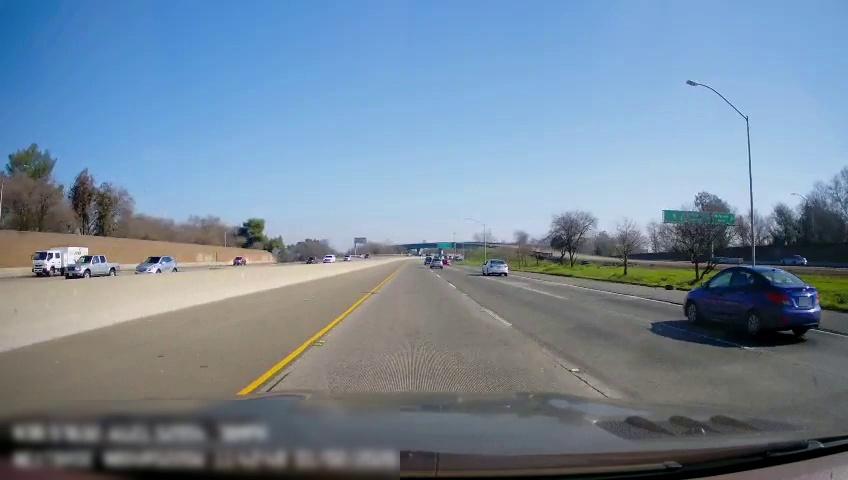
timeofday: Day
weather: Sunny
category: Drivable Space
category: Vehicles | Truck
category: Vehicles | Car
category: Vehicles | Truck
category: Vehicles | Other LV
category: Vehicles | Car
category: Vehicles | SUV
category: Drivable Space
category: Drivable Space
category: Vehicles | Car
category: Vehicles | Car
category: Vehicles | Car
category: Vehicles | Car
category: Lanes | Current Lane
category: Lanes | Current Lane
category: Lanes | Current Lane
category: Lanes | Alternate Lane
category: Traffic | Signs
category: Traffic | Signs
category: Traffic | Signs